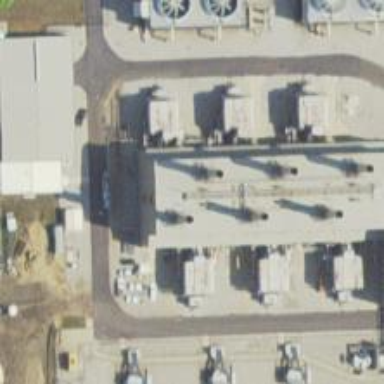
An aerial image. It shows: Gas turbine generator powered by gas.